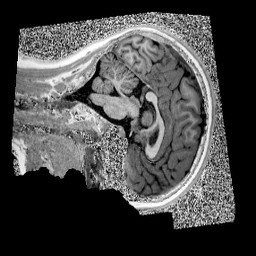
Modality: UNIT1
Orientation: sagittal
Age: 12
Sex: female
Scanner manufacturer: siemens
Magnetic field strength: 3 T
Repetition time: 4 s
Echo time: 0.00299 s